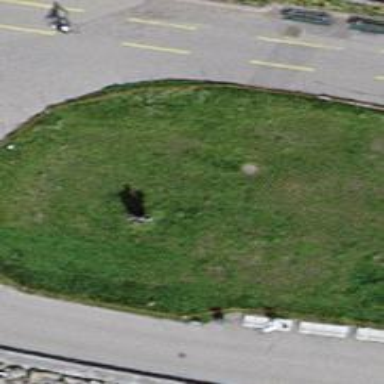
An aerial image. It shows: Memorial site with historic significance.